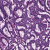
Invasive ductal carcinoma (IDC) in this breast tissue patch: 1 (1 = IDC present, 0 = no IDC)